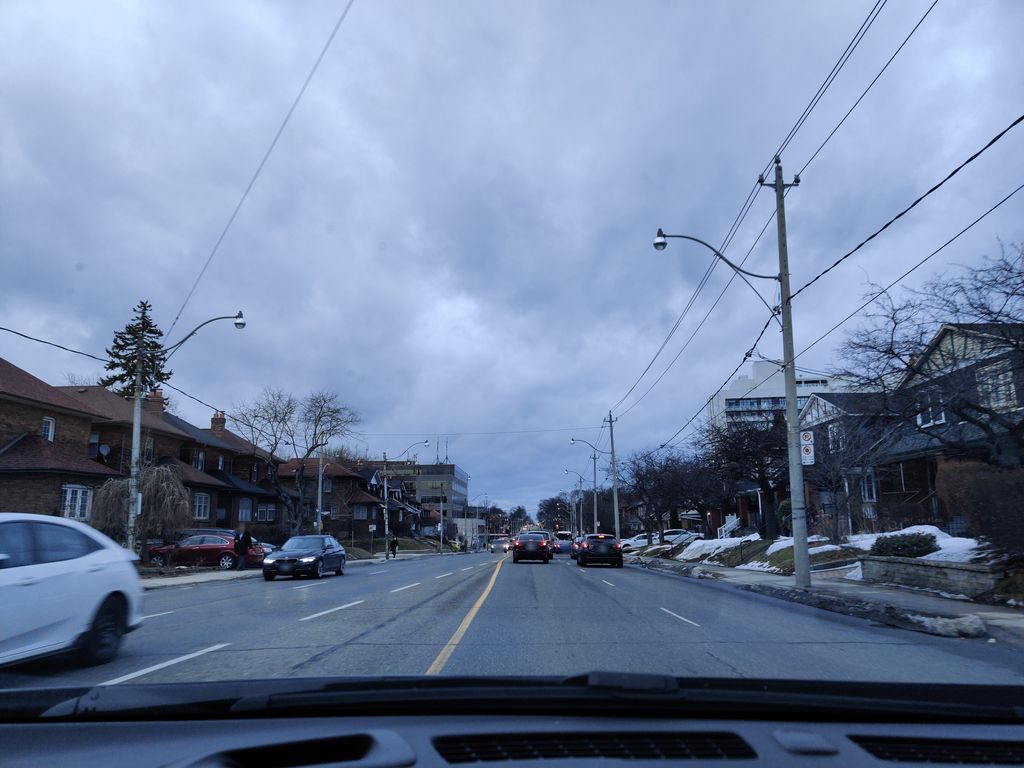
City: toronto